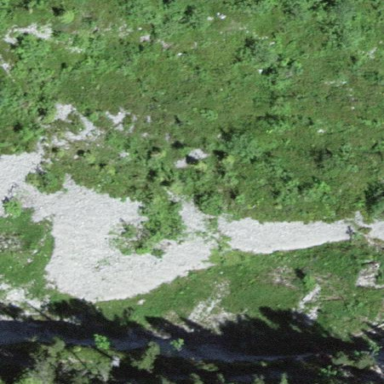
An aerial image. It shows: Natural scree.